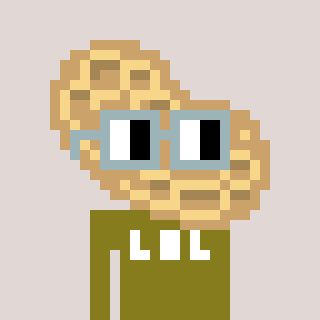
a pixel art character with square dark gray glasses, a peanut-shaped head and a gunk-colored body on a warm background